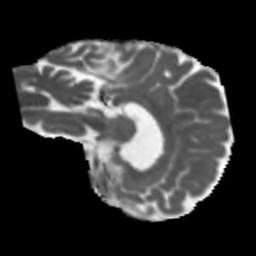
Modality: MD
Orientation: sagittal
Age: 51
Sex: female
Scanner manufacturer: siemens
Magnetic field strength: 3 T
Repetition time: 5.47 s
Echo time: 0.0854 s